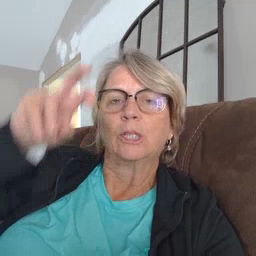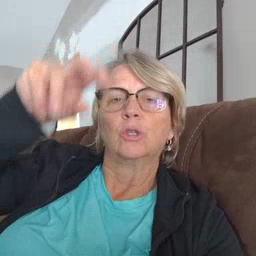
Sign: stairs